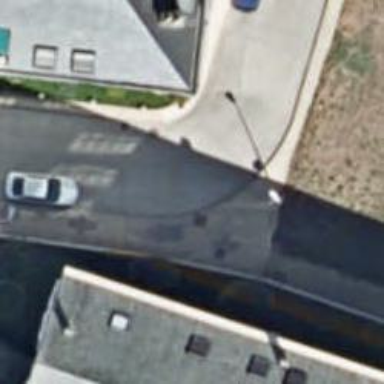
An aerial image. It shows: Alleyway designated as service road.